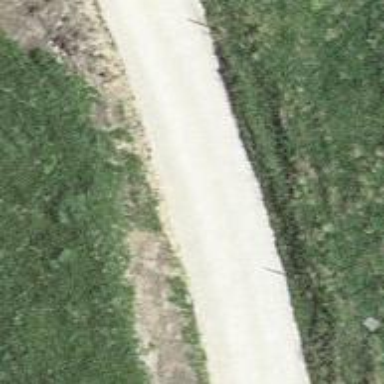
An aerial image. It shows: Unclassified road with paved surface.